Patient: sex M, age 34
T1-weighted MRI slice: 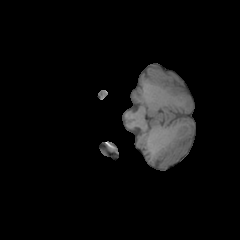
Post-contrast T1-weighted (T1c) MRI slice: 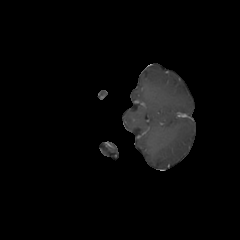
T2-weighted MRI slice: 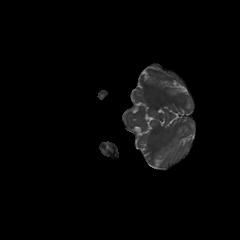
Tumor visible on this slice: no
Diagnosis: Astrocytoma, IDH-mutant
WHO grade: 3